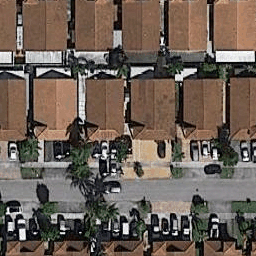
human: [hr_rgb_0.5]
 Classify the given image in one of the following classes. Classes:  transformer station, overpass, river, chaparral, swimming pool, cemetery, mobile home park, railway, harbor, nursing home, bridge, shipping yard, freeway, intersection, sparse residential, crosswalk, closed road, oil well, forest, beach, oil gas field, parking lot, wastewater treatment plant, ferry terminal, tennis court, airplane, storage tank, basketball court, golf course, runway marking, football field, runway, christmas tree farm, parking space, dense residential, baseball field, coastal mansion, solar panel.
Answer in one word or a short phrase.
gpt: dense residential